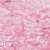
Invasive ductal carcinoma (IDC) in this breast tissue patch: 0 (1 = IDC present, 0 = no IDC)